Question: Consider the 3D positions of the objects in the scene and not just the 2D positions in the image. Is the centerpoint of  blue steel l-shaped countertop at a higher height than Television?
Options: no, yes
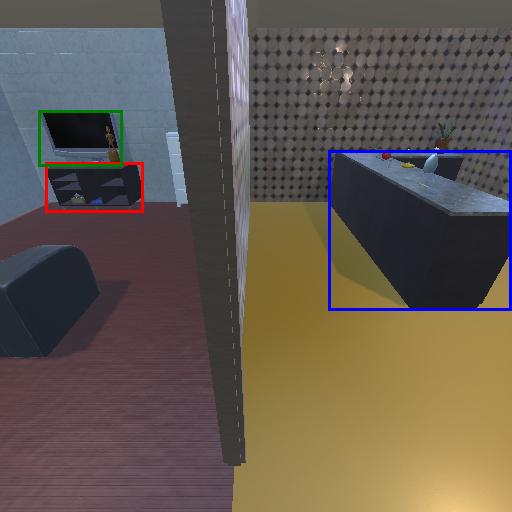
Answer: no